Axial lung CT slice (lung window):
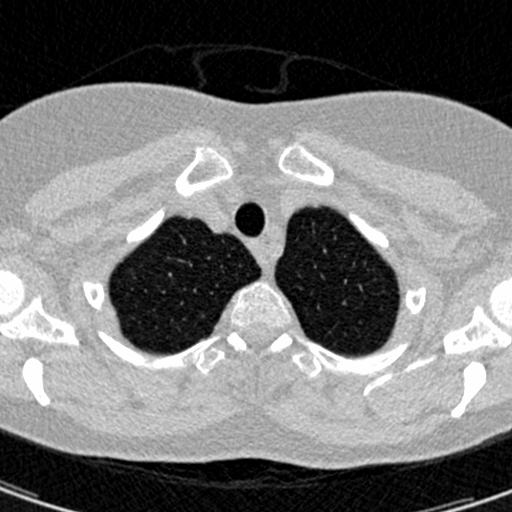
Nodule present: no